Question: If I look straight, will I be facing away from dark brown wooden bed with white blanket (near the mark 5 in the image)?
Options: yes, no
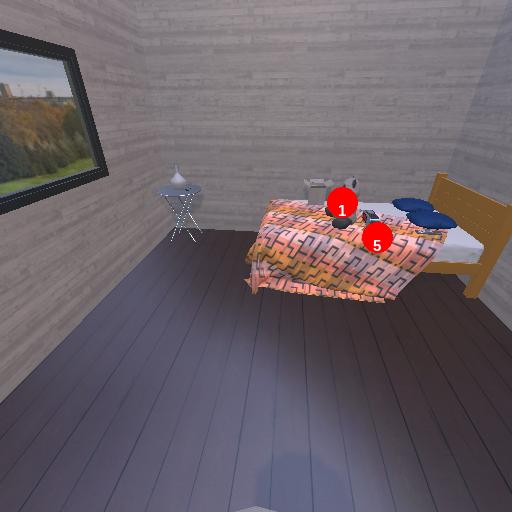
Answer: yes